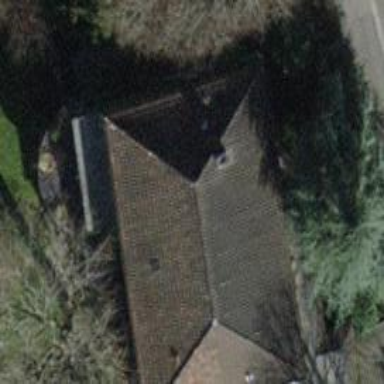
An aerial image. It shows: Building with hipped roof.